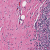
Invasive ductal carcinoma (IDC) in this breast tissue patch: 0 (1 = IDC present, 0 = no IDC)